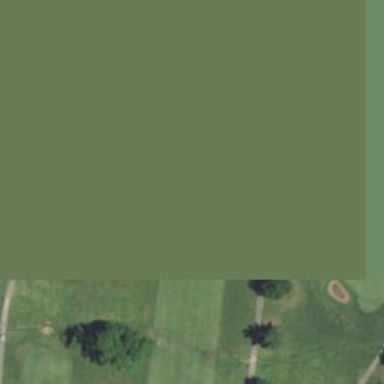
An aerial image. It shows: View of golf hole.